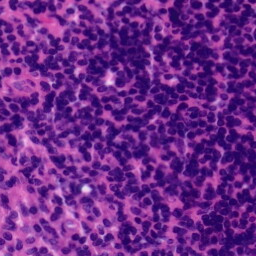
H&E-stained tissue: Tonsil